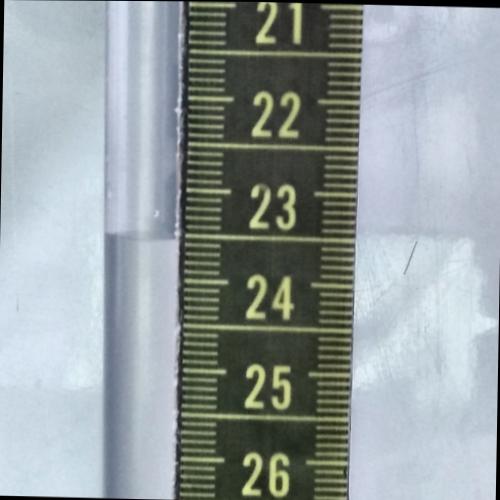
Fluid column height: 23.6 cm